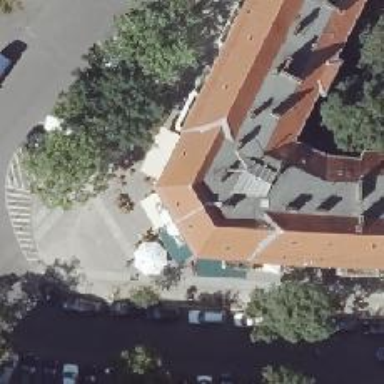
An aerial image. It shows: Ice cream stand or shop.